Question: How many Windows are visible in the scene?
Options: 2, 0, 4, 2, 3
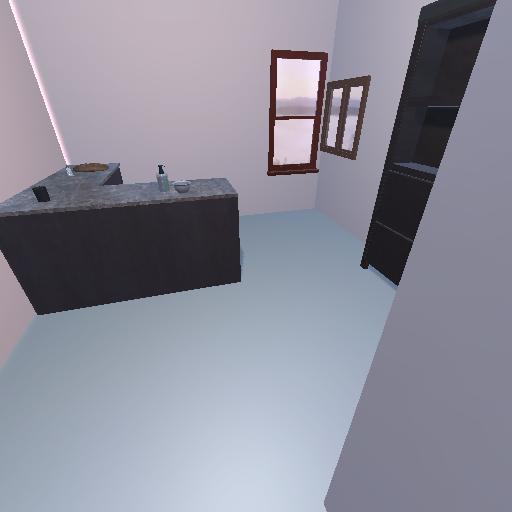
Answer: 2